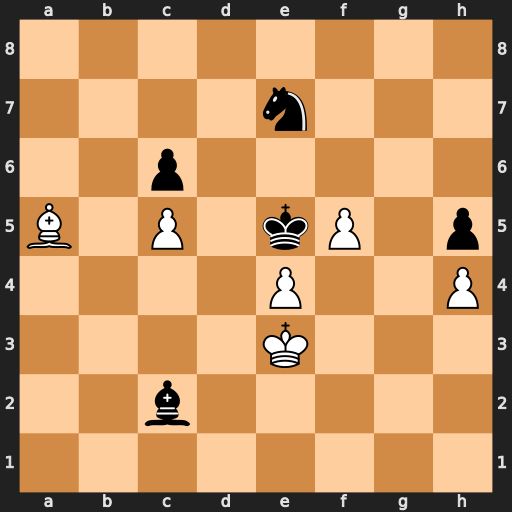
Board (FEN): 8/4n3/2p5/B1P1kP1p/4P2P/4K3/2b5/8
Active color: w
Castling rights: -
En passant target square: -
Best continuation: Bc3#